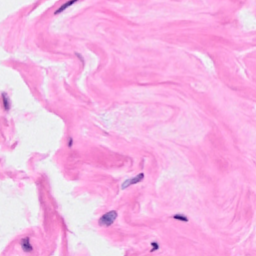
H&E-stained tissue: Breast